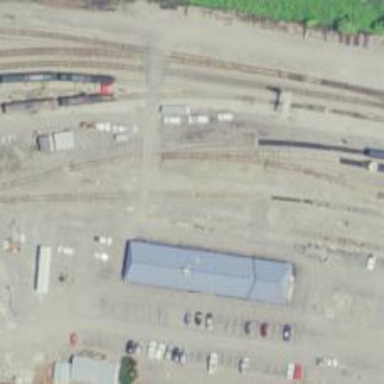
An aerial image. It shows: Railway siding with rails.